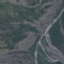
Land use / land cover: HerbaceousVegetation